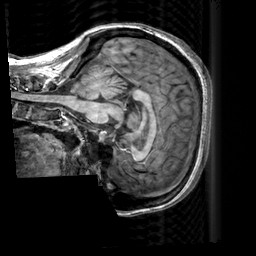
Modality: T1w
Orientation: sagittal
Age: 32
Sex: female
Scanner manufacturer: siemens
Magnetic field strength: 3 T
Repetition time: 2.3 s
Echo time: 0.00303 s